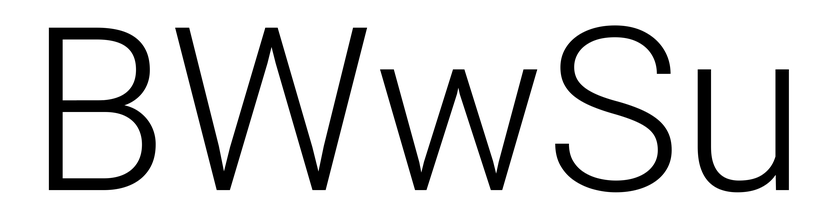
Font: Roboto_Light